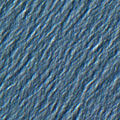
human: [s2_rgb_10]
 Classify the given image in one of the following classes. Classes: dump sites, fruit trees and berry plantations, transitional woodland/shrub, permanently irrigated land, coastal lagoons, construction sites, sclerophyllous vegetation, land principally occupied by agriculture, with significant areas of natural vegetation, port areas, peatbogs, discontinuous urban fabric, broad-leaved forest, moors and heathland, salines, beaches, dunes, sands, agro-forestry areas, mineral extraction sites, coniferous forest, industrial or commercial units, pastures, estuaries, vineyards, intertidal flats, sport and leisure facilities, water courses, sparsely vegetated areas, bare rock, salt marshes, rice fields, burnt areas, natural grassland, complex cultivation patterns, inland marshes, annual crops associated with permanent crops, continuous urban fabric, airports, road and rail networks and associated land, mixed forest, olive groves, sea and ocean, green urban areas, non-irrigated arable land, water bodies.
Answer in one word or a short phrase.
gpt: sea and ocean